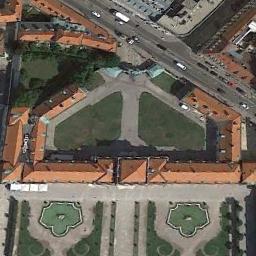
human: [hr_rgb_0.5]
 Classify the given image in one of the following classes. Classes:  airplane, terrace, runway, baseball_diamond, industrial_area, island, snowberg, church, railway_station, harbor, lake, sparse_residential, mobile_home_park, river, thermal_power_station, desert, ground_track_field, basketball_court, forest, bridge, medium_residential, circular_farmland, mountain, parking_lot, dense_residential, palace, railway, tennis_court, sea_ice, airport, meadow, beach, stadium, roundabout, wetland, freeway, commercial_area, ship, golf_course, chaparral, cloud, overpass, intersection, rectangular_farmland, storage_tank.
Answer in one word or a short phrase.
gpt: palace